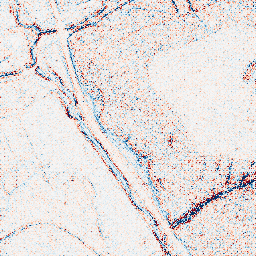
Category: edge_preserving
Decomposition family: anisotropic_diffusion
Decomposition parameters: iterations: 5
kappa: 30
gamma: 0.2
Upsampling method: regularized
Upsampling parameters: scale: 2
lambda_reg: 0.1
Upsampling scale: 2